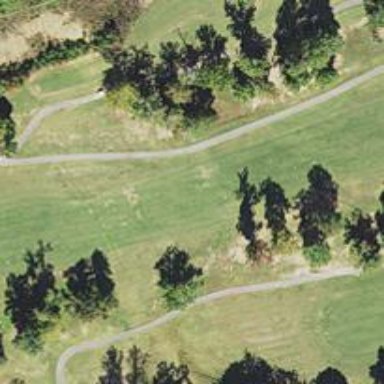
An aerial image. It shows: Path designed for golf carts.